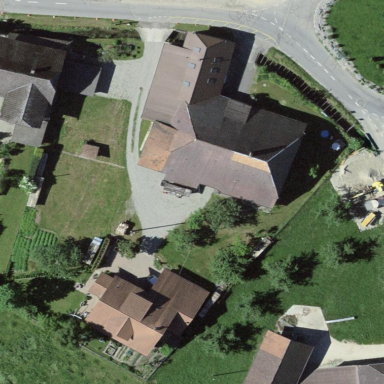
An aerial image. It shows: Farmyard area.